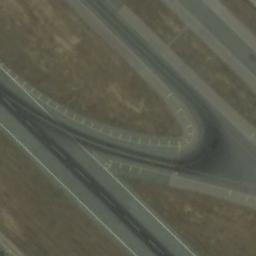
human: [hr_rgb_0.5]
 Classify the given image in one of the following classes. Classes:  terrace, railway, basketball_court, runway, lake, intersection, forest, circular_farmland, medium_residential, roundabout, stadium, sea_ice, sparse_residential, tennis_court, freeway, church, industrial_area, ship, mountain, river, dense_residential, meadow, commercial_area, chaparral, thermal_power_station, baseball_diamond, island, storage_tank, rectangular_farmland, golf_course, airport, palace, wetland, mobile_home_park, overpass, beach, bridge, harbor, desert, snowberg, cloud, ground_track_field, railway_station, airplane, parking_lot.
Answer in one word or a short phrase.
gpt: runway